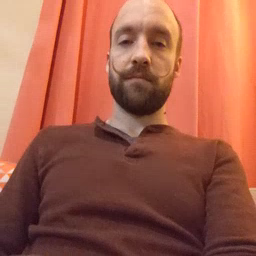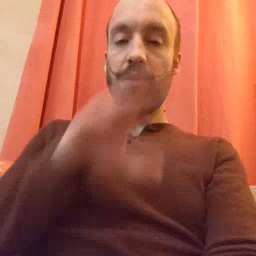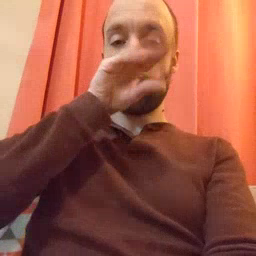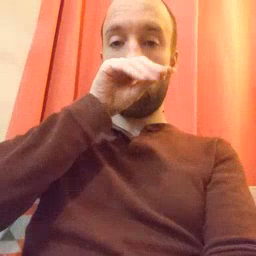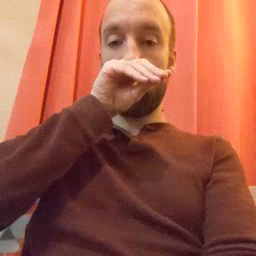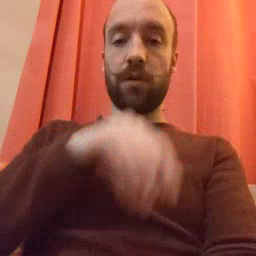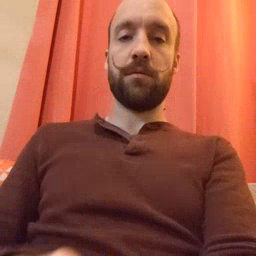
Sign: goose